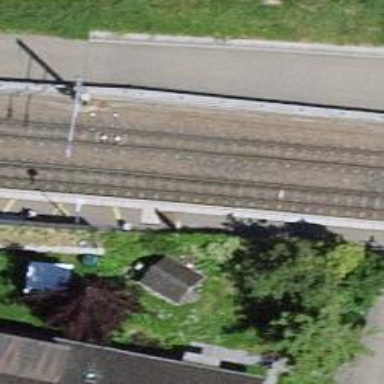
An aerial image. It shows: Tram railway with one track. The railway is electrified with contact lines.